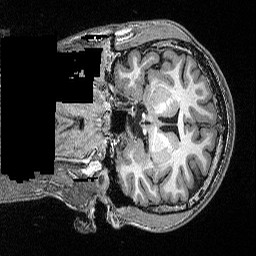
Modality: T1w
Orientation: coronal
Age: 23
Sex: male
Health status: ill
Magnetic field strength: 3 T
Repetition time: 2.53 s
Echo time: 0.00331 s